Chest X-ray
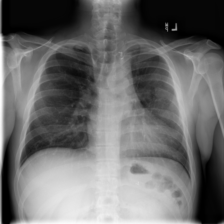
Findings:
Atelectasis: negative
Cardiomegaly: negative
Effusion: negative
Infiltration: negative
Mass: negative
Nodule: negative
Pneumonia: negative
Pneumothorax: negative
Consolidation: negative
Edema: negative
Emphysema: negative
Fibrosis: negative
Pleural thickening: positive
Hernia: negative